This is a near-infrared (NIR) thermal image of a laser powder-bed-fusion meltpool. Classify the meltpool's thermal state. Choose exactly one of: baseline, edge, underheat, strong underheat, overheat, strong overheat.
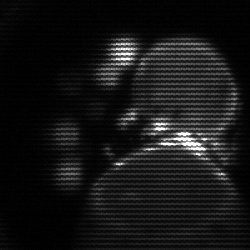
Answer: edge